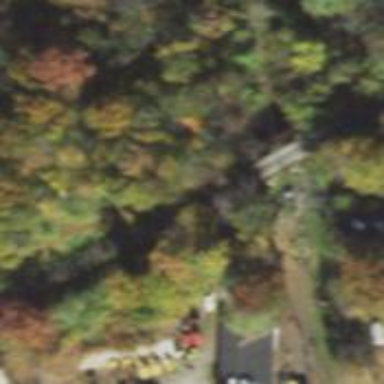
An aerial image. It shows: Asphalt path running alongside abandoned railway on embankment.